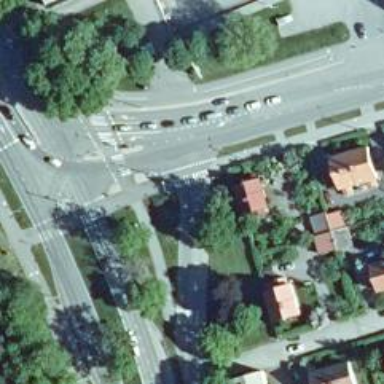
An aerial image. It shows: Road with "give way" sign.